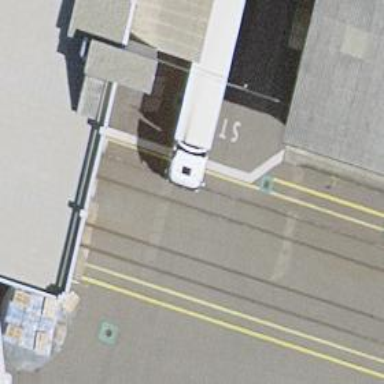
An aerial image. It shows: Railway crossing.